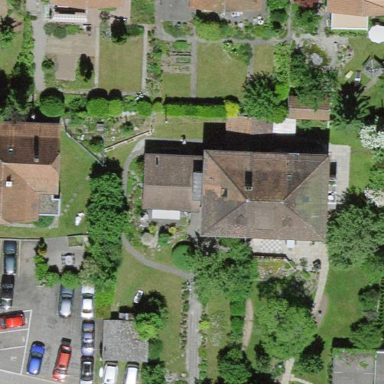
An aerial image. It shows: Residential building.